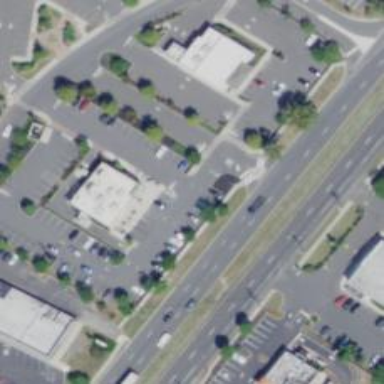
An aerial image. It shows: Asphalt parking space.